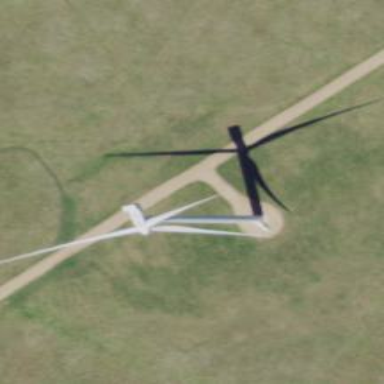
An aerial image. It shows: Wind generator using wind turbines of horizontal axis.